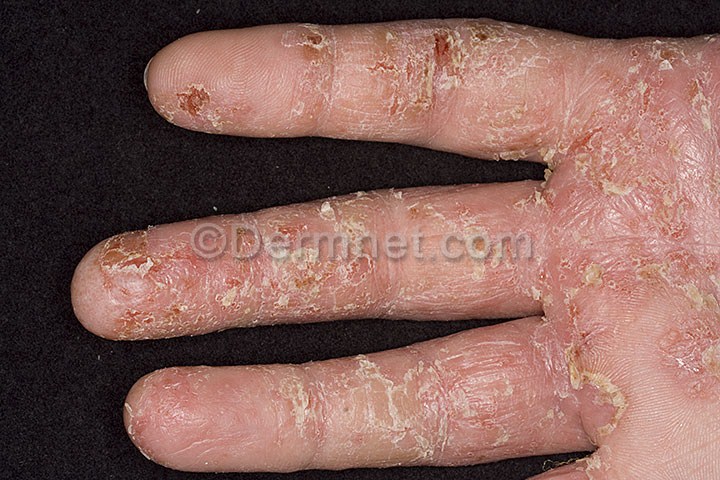
Disease: Eczema Photos